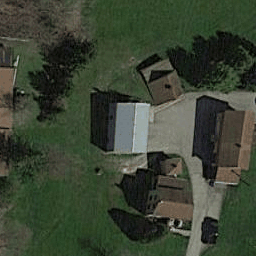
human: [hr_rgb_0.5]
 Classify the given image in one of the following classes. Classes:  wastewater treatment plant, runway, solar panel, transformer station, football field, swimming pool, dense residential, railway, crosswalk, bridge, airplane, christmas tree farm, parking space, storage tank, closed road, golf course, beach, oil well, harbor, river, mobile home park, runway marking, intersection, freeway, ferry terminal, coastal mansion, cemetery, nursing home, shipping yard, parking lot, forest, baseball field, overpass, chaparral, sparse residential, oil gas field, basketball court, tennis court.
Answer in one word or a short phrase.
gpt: sparse residential